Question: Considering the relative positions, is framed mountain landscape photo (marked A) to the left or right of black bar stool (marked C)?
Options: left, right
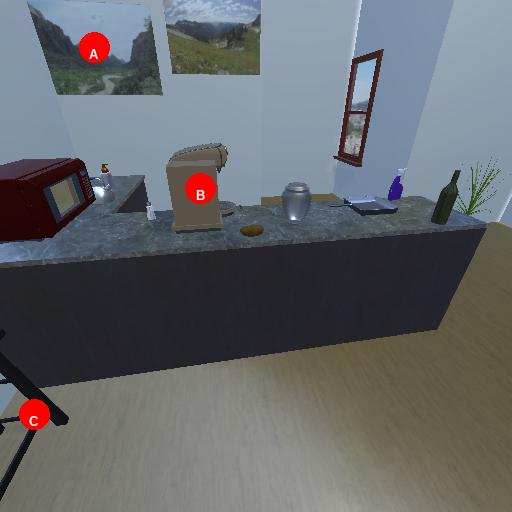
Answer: left